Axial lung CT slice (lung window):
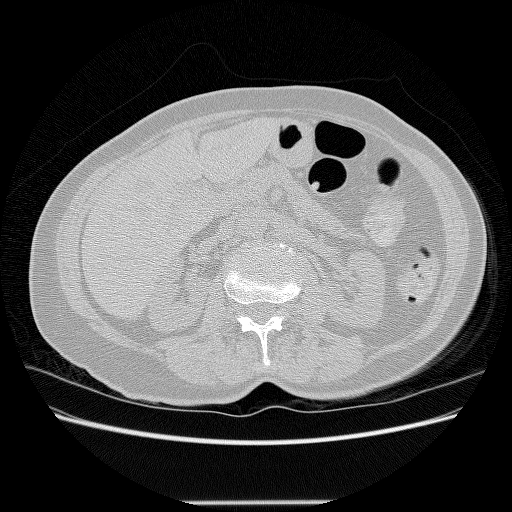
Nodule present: no